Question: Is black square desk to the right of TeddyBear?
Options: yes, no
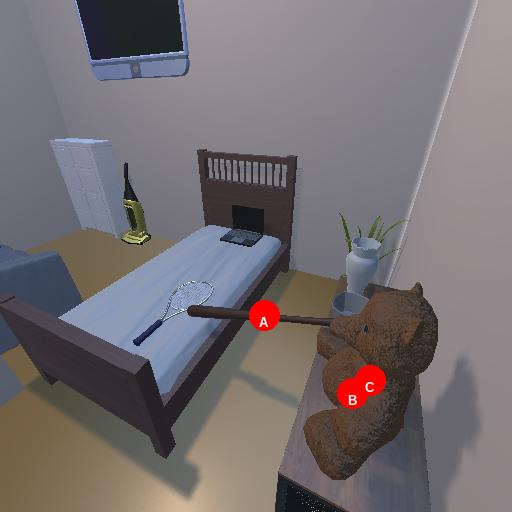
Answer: yes